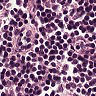
Metastatic tissue present: no